Field crop: tomato
Growth stage: 1
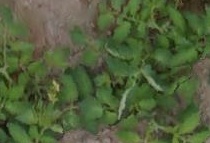
Species: tomato